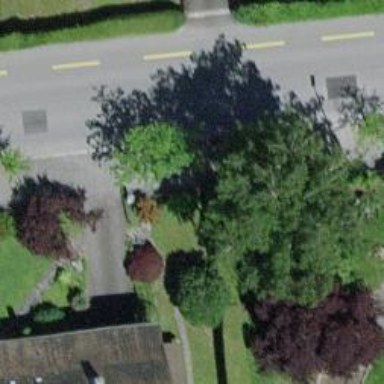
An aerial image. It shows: Broadleaved tree found on street.